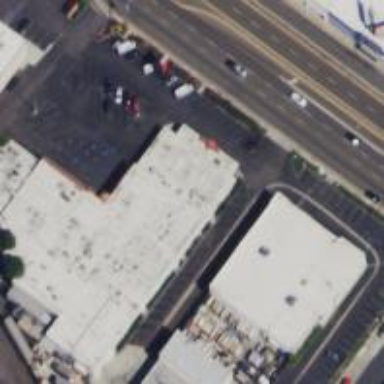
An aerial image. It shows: Commercial building.